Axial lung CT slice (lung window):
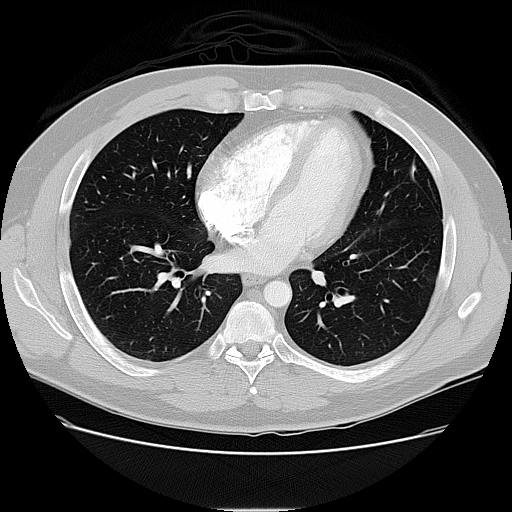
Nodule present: no